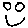
Label: smiley face